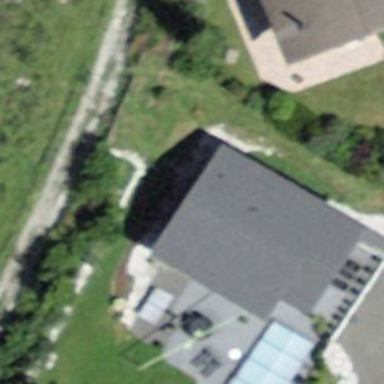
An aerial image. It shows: Simple and straightforward house.